Question:
How can I make something like this, up on the picture with flutter?
I searched through flutter carousel_slider 2.2.1 library,
but it doesn't have features that display two pictures at a time.
'''
Widget _buildReport() {
return CarouselSlider(
options: CarouselOptions(
height: 150.0,
autoPlay: true,
autoPlayInterval: Duration(seconds: 4),
autoPlayAnimationDuration: Duration(milliseconds: 800),
autoPlayCurve: Curves.fastOutSlowIn,
),
items: [1, 2, 3, 4, 5].map((i) {
return Builder(
builder: (BuildContext context) {
return Container(
width: MediaQuery.of(context).size.width,
margin: EdgeInsets.symmetric(horizontal: 5.0),
child: Image(
image: AssetImage('assets/dog.jpg'),
fit: BoxFit.cover,
));
},
);
}).toList(),
);
}
'''
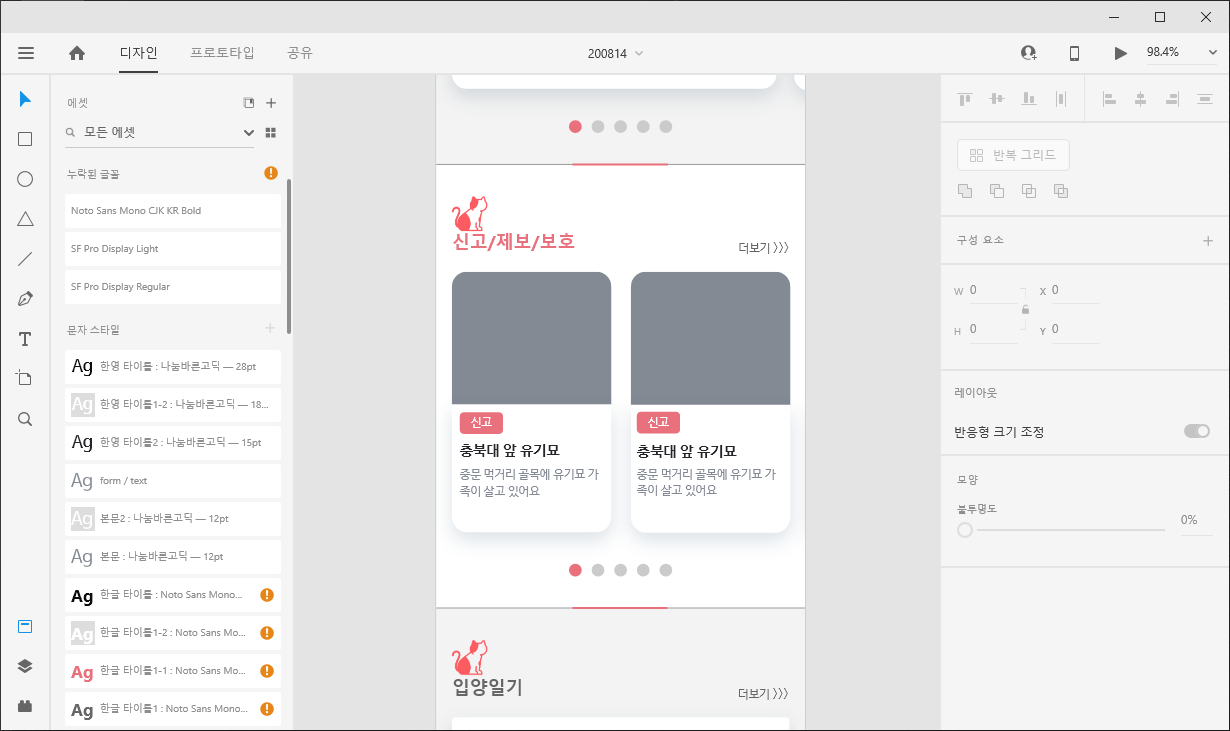
Answer: You can do it with carousel use 'Row' widget with 'MainAxisAlignment.spaceBetween' and wrap each image with 'Expanded' like this :
'''
Container(
width: MediaQuery.of(context).size.width,
margin: EdgeInsets.symmetric(horizontal: 5.0),
child: Row(
mainAxisAlignment: MainAxisAlignment.spaceBetween,
children: [
Expanded(
child: Image.asset(
"assets/",
fit: BoxFit.cover,
),
),
Expanded(
child: Image.asset(
"assets/",
fit: BoxFit.cover,
),
),
],
),
)
'''
Running apps :
<URL>